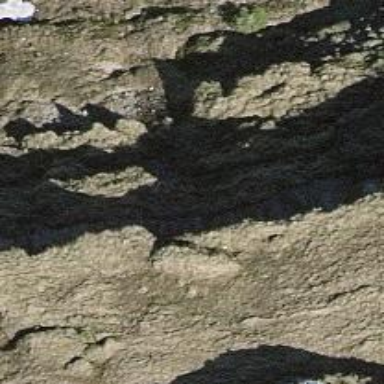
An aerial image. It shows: Natural cliff.